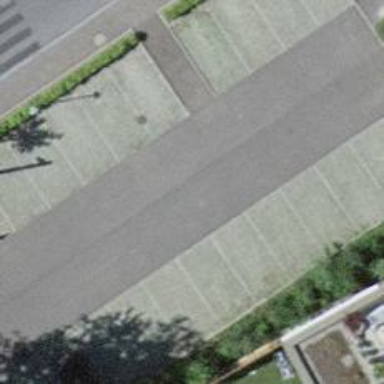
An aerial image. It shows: Road serving as parking aisle.